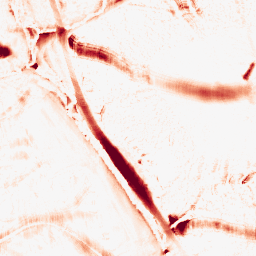
Category: morphological
Decomposition family: morphological_ellipse
Decomposition parameters: operation: opening
width: 30
height: 20
Upsampling method: sinc_hamming
Upsampling parameters: scale: 2
kernel_size: 8
Upsampling scale: 2